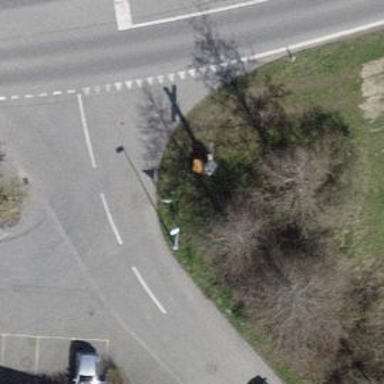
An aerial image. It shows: Historic wayside cross.